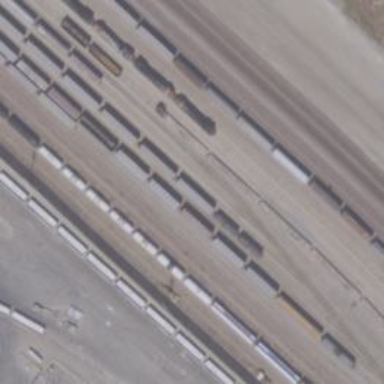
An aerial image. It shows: Railway yard used for servicing trains.